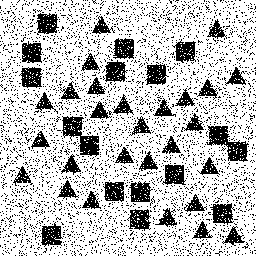
Squares: 17
Triangles: 27
Stars: 0
Total shapes: 44